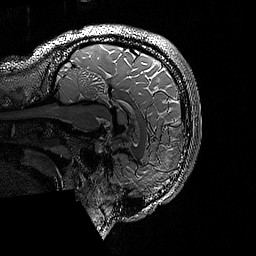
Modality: T2w
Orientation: sagittal
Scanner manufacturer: siemens
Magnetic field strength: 3 T
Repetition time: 3.2 s
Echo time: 0.428 s